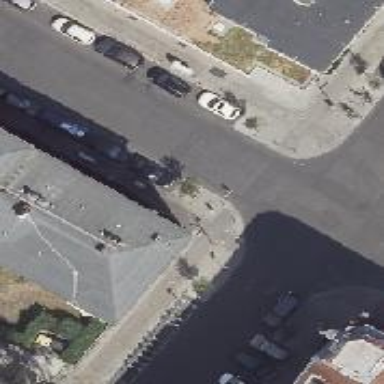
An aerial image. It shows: Residential road with asphalt surface. Both sides have sidewalks.